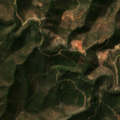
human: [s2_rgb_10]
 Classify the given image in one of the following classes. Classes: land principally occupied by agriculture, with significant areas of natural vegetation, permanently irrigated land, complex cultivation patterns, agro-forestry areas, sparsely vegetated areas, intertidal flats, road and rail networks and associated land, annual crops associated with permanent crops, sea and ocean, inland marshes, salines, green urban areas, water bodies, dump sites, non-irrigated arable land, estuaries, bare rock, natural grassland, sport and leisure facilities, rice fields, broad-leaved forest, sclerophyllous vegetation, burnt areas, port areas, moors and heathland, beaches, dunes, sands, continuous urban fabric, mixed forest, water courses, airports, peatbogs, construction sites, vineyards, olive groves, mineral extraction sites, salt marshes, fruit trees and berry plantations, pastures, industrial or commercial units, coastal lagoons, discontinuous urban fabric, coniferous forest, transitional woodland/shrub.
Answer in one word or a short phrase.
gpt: broad-leaved forest, mixed forest, sclerophyllous vegetation, transitional woodland/shrub